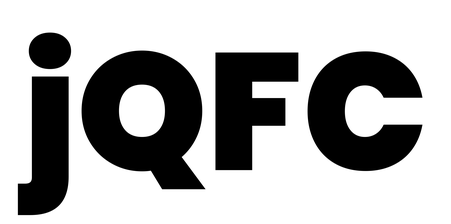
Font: Poppins-Black